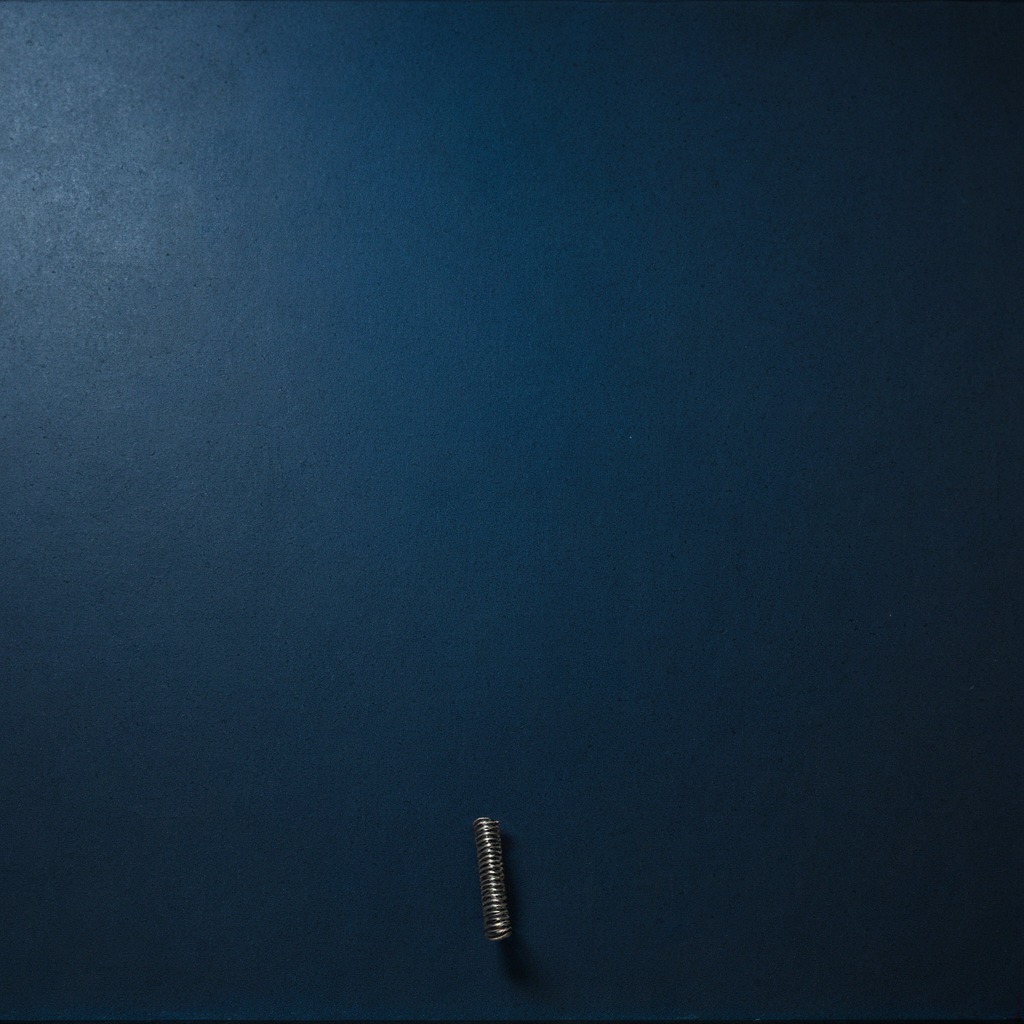
A coiled metal spring is lying on the clean granite tabletop inside a workshop at night dim ambient light soft shadows worn but beneath the mat